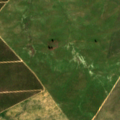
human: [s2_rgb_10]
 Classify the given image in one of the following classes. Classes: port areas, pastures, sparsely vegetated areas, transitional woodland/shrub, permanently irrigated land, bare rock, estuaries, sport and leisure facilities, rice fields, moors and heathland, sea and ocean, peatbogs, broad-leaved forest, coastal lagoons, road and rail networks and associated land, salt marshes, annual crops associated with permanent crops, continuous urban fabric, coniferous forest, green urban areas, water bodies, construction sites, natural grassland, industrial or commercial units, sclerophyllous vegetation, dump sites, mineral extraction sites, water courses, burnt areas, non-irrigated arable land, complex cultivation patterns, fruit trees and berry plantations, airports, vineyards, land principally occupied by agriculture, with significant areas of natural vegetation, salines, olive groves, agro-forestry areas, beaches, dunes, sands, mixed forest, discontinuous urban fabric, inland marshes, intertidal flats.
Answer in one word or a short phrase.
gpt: non-irrigated arable land, olive groves